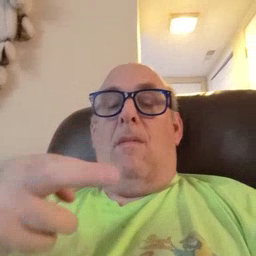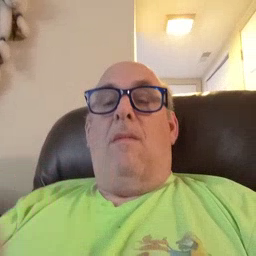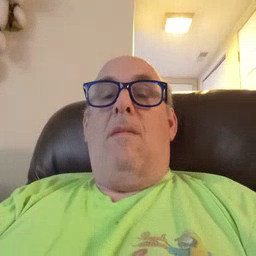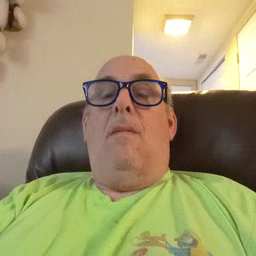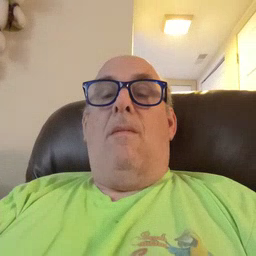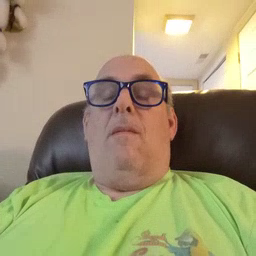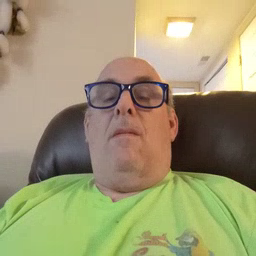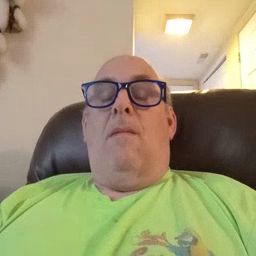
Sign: room